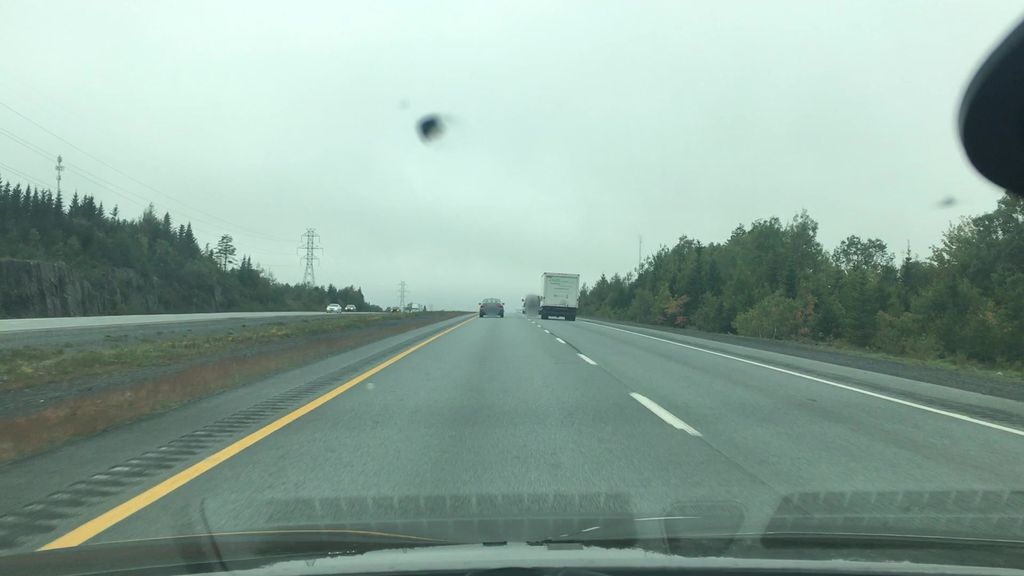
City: halifax